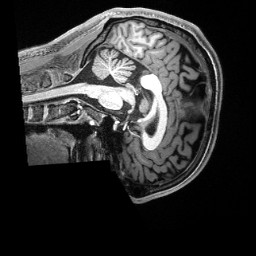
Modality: T1w
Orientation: sagittal
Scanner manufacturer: siemens
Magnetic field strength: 3 T
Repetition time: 2.5 s
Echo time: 0.00231 s